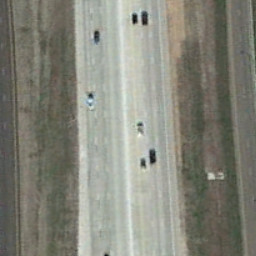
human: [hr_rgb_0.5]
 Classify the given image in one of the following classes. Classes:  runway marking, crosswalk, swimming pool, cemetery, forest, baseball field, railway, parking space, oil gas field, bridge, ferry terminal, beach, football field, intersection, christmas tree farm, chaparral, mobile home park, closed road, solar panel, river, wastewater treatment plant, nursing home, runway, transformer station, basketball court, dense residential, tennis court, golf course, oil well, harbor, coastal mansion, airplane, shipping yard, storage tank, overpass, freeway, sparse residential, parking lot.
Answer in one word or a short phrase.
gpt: freeway